Field crop: tomato
Growth stage: 1
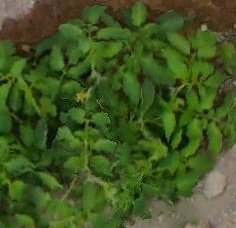
Species: tomato